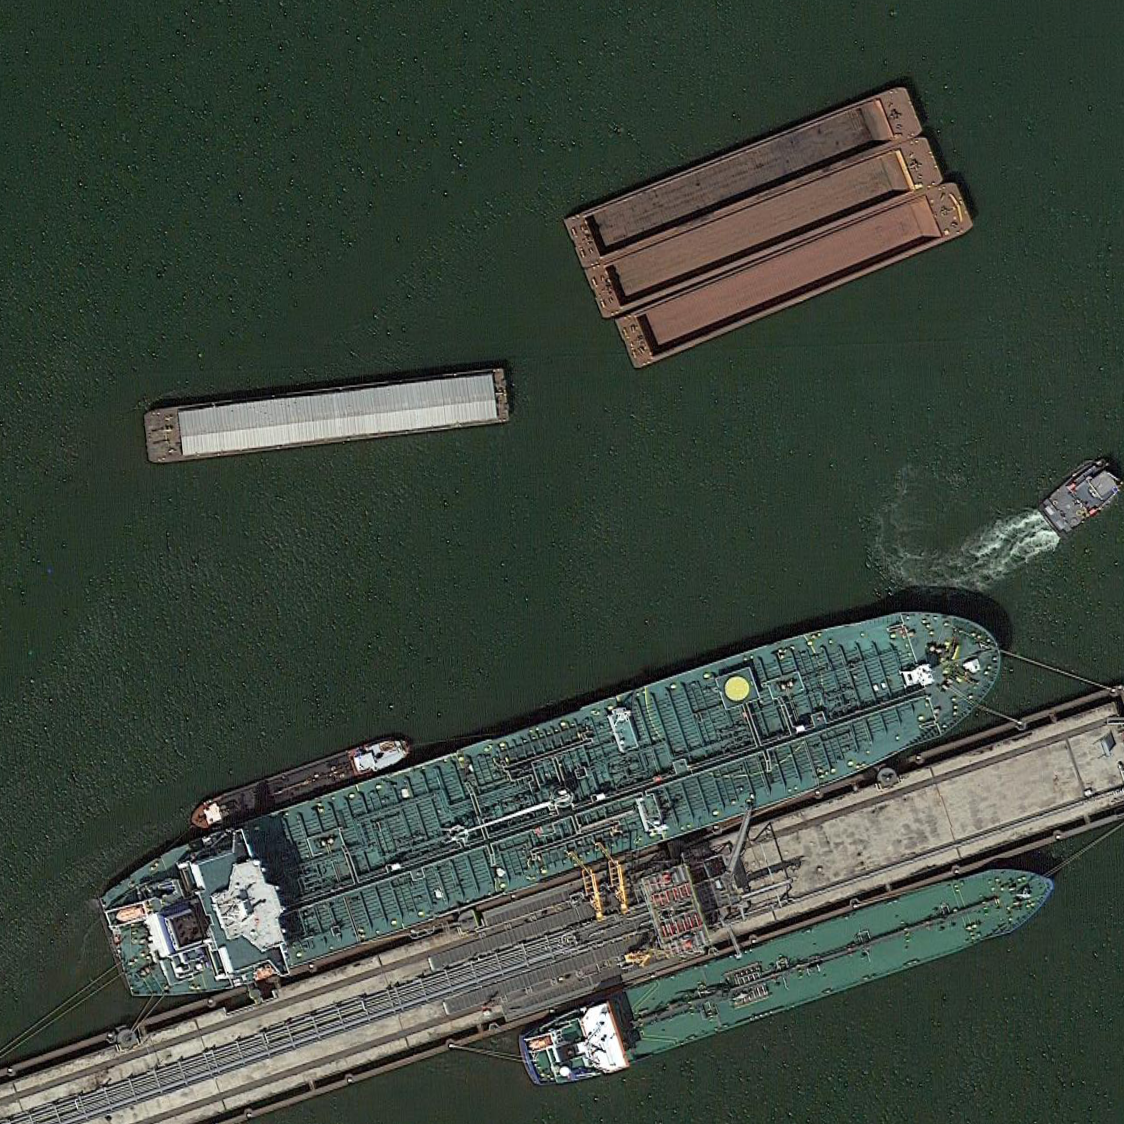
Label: civil